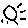
Label: sun